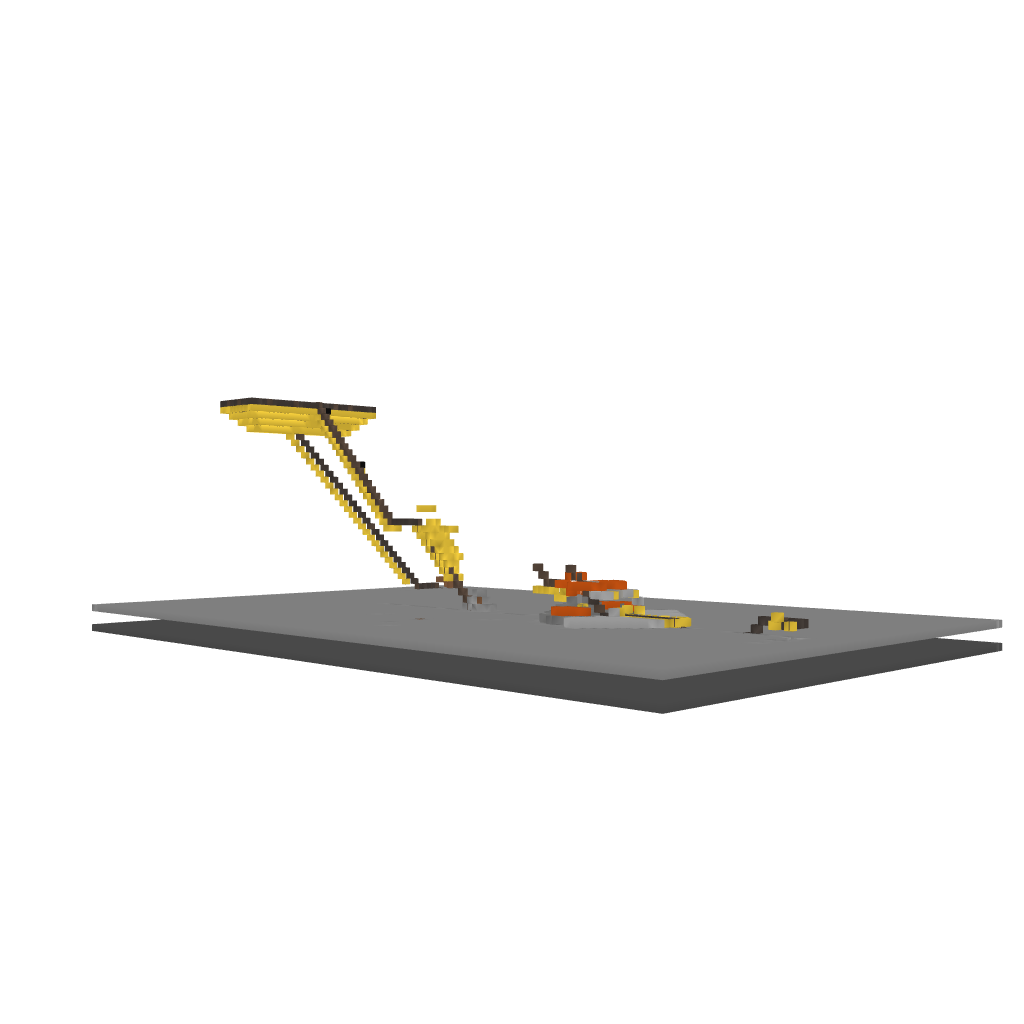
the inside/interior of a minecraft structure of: Rollercoaster